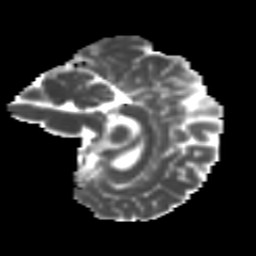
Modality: MD
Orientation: sagittal
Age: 15
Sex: male
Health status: ill
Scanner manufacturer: ge
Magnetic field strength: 3 T
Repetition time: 6.752 s
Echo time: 0.079 s